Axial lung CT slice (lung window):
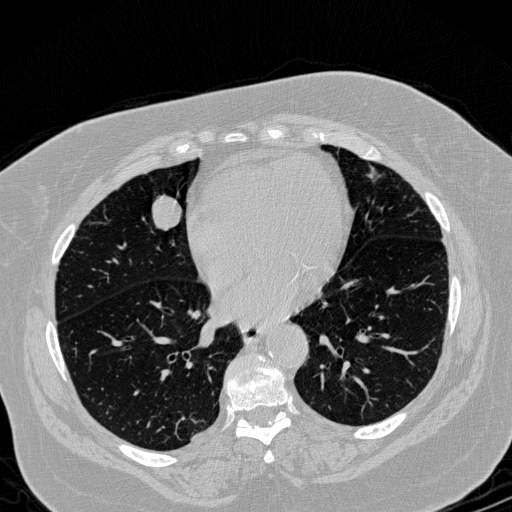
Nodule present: yes
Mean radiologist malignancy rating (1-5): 4